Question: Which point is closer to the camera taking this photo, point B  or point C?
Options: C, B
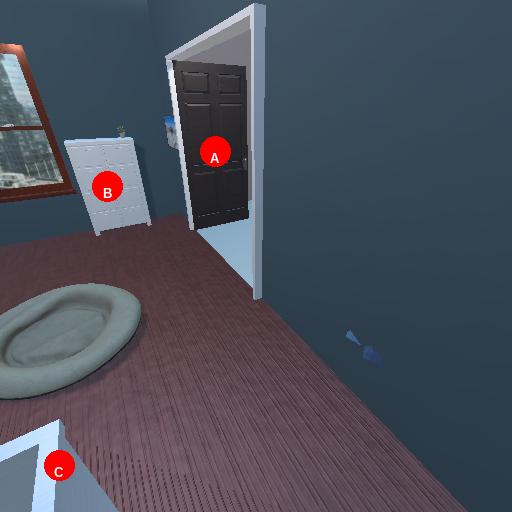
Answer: C